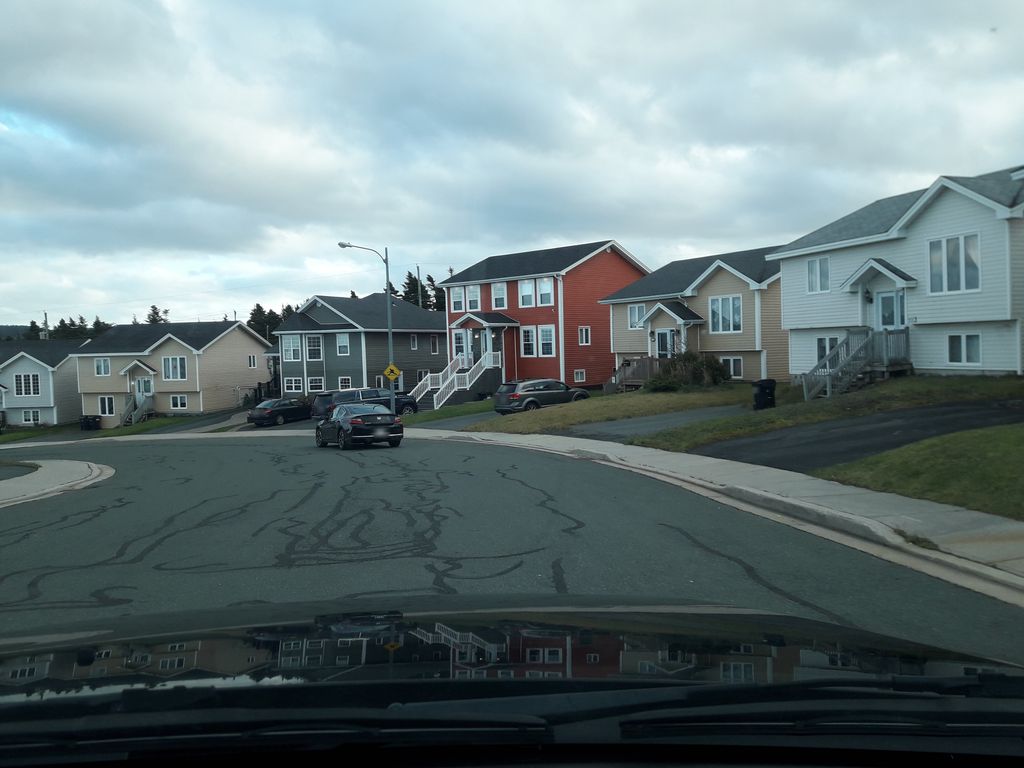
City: st_johns